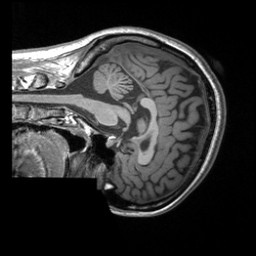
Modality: T1w
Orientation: sagittal
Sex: female
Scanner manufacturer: siemens
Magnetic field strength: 3 T
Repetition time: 1.9 s
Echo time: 0.00252 s